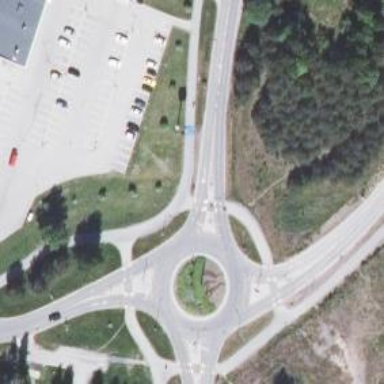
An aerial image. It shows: Secondary road with asphalt surface leading to roundabout.